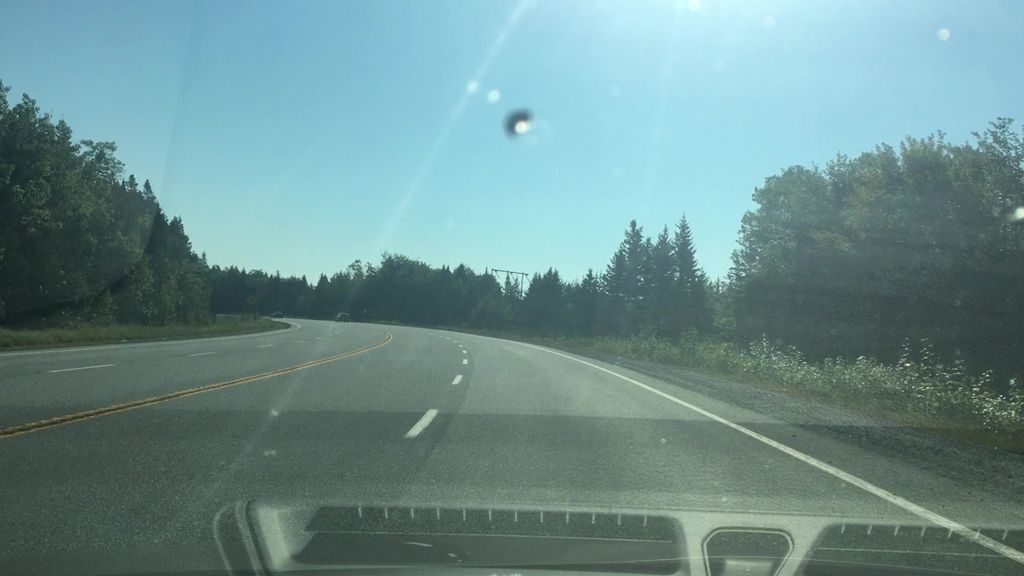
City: halifax